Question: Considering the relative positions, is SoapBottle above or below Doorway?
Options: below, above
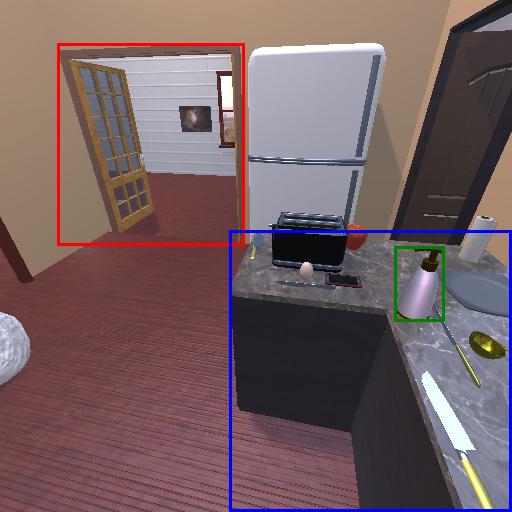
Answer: below